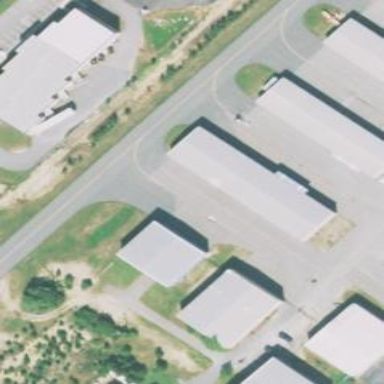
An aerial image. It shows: Hangar.